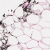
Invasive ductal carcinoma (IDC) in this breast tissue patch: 0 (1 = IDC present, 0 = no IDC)